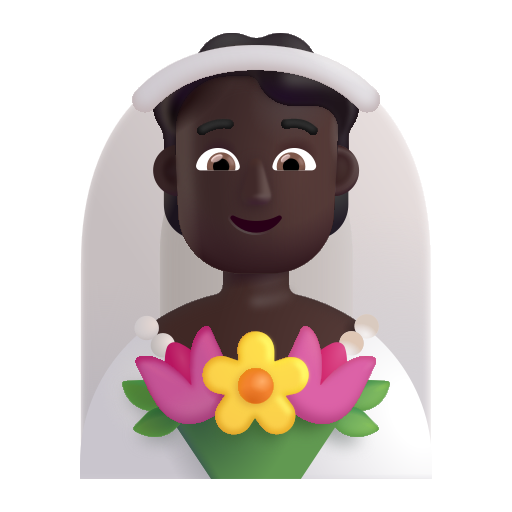
person with veil color dark